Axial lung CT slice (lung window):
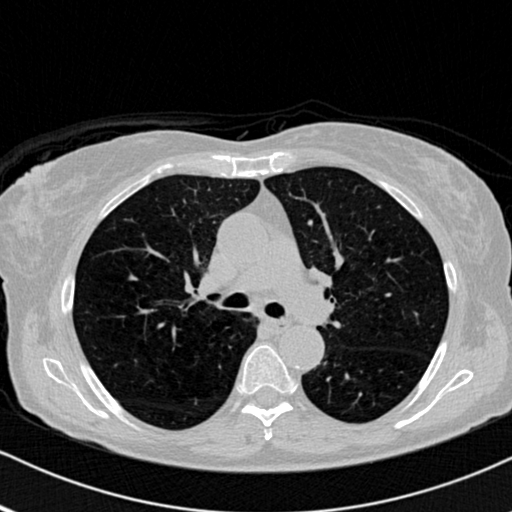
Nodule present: no